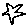
Label: star